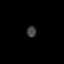
Tissue: prostate
Cell type: T cells
Senescence score: 0.2993
Nuclear area (px): 98
Mean DAPI intensity: 65.888